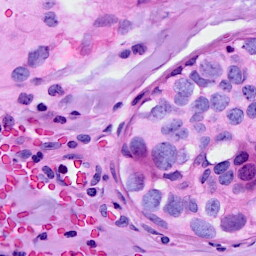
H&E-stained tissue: Breast